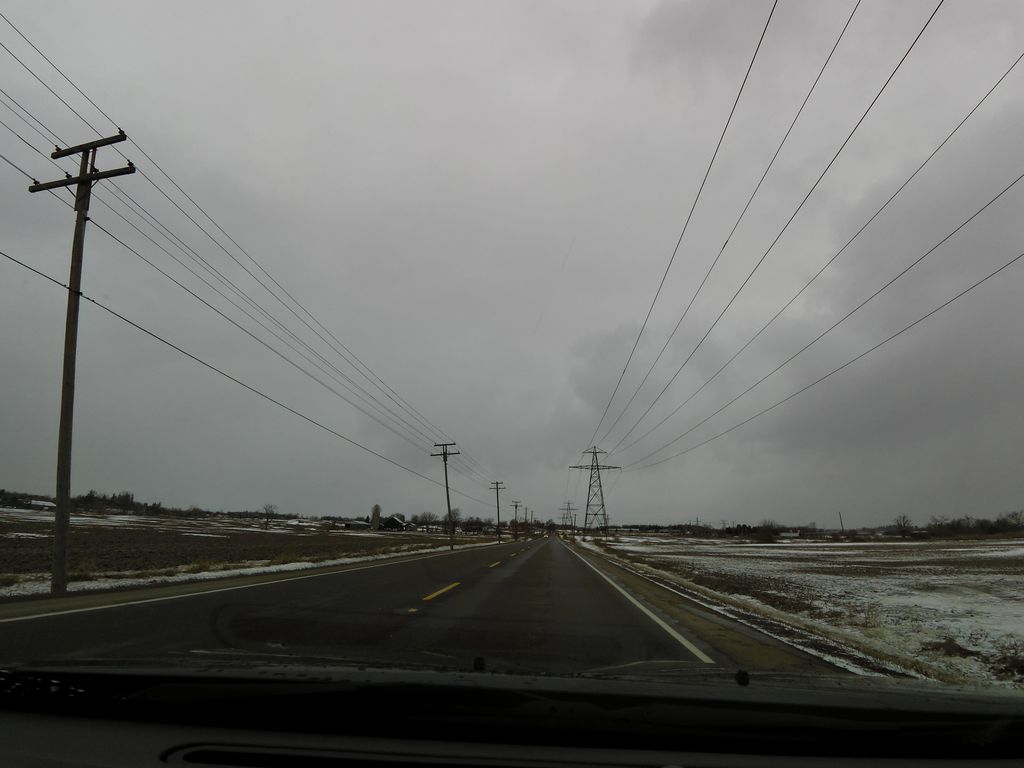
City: hamilton